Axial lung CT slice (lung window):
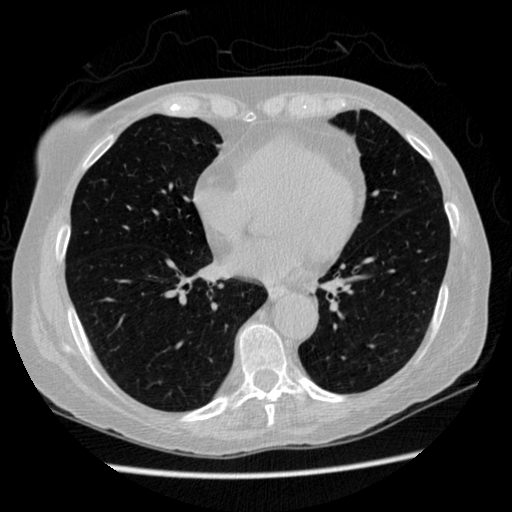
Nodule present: no